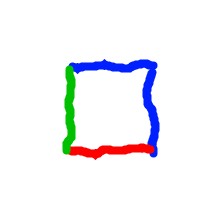
Shape: square